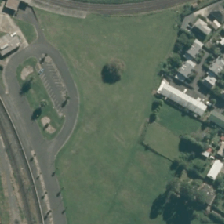
Land cover: urban_parkland